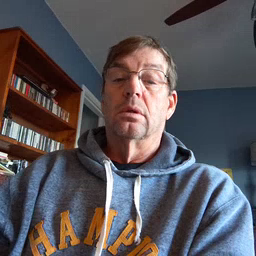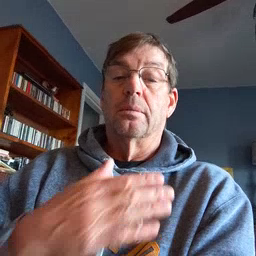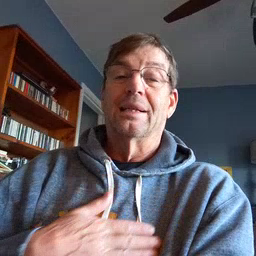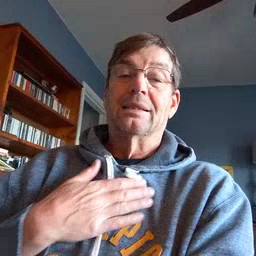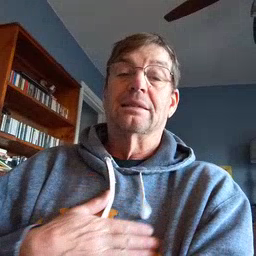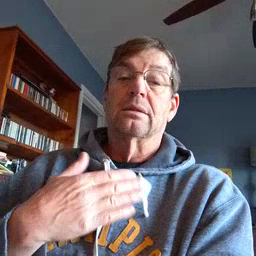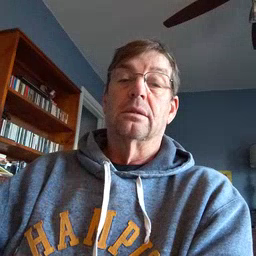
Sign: please